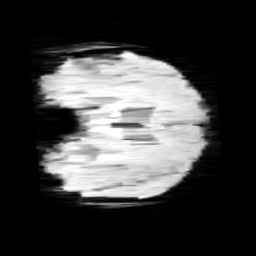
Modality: minIP
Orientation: coronal
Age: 11
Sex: female
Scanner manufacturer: siemens
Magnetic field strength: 3 T
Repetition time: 0.027 s
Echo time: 0.02 s